Question: In UISlider Control if I set '"MinimumValue = 0" & "MaximimValue=2000"' then I am not able to set the exact value. On release of slider thumb image it changes the value to '+ or - 5 to10'. My slider 'width = 225px'.
For example:- if I try to set the slider value to '100' then on release of slider thumb it shows me result like '105 or 95'.
---
'Code'
'''
IBOutlet UISlider * slider;
//"Slider" Object attached using XIB(.NIB)
slider.minimumValue = 0;
slider.maximumValue = 100;
//Attached Below Method Using XIB(.NIB) with "value Changed" event.
-(IBAction)slider_Change:(id)sender;
{
//Assigning value to UITextField
textFiled.text = [NSString stringWithFormat:@"%d",(((int) (slider.value)) * 20)];
}
'''

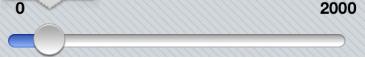
Answer: Because you have set your slider range to be so large each pixel on the screen is equivalent to 8.888.
'''
2000 / 255 = 8.<PHONE>
'''
To get graduations of 1 you'll need to move the slider 1/8 of a pixel (this is impossible).
Alternatives are:
1. Make the slider longer
2. Reduce the slider range
3. Use a different control UIStepper